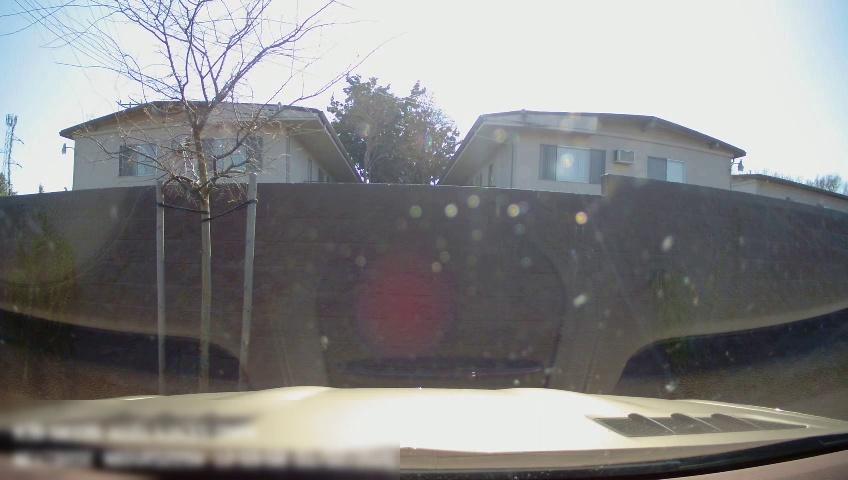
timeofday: Day
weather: Sunny